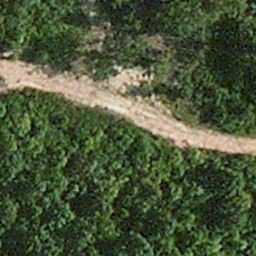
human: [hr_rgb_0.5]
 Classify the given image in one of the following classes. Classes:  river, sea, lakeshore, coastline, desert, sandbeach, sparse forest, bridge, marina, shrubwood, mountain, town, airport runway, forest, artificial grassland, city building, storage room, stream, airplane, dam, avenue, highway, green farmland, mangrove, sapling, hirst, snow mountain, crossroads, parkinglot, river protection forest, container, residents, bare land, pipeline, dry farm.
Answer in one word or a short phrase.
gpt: avenue